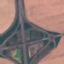
Land use / land cover class: Highway